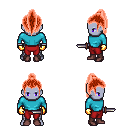
a pixel art fantasy rpg character, male body template, dark elf, purple skin, teal long-sleeve shirt, red pants, red long topknot hairstyle, gold gloves, maroon shoes, dagger, four views (front, back, left, right), 2x2 character sprite sheet, small pixel art, hard edges, no anti-aliasing